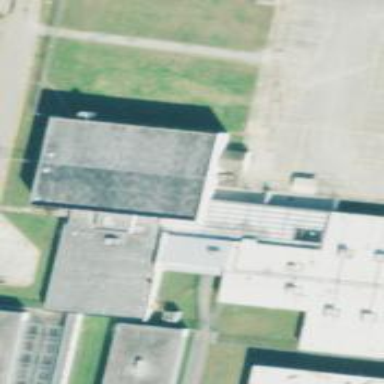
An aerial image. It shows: Flat-roofed prison building.